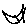
Label: smiley face